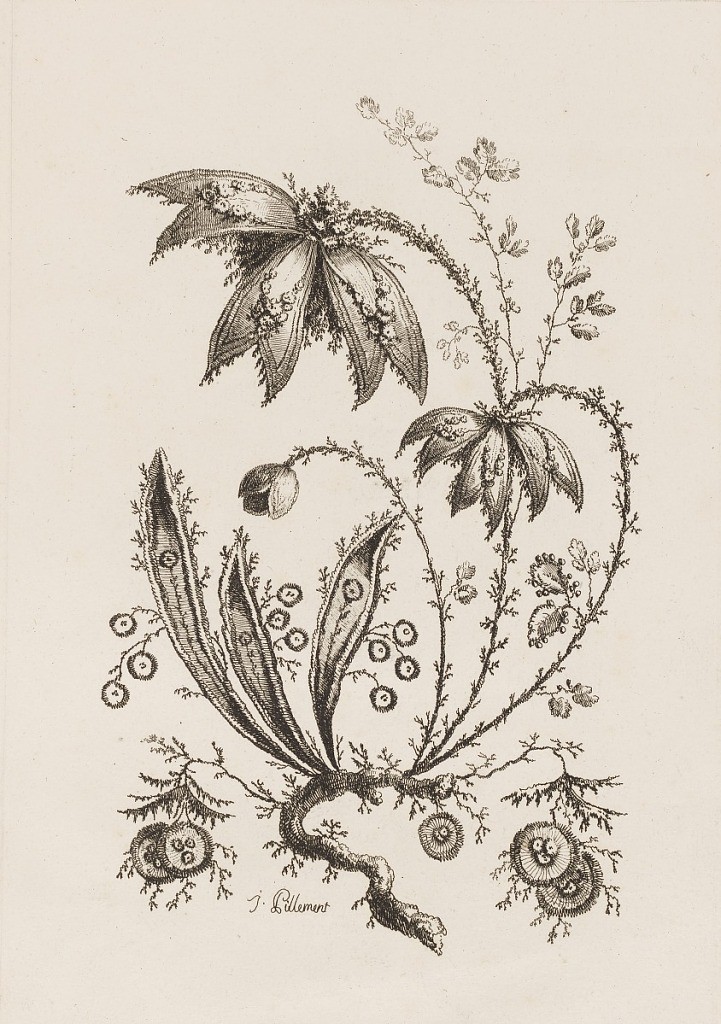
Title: Flower Branch, from "Fleures Persannes"
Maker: Jean-Baptiste Pillement, French, 1728–1808
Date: ca. 1765
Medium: Etching on paper
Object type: Print
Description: A flower bough with two blossoms composed of three double-pointed petals with small blossoms on their faces.